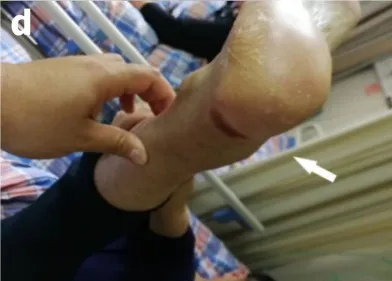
A heel ulcer were side effects of apatinib (white arrow).
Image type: medical_photograph (skin_photograph)